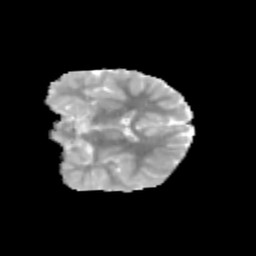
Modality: MD
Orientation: coronal
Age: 10
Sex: female
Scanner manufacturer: siemens
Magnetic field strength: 3 T
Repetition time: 3.8 s
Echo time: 0.07 s